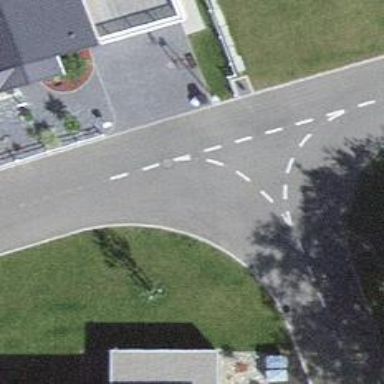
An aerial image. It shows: Residential road.